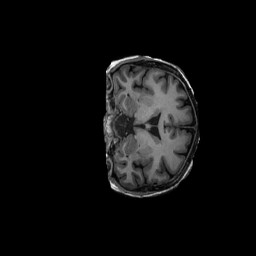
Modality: T1w
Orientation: coronal
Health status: ill
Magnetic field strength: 3 T